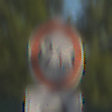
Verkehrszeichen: TatsaechlicheBreite2Komma3
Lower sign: RichtungsangabeDurchPfeile5
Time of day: MorningAfternoon
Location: Outdoor (Urban)
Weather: Clear
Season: NotSpecified
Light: Natural